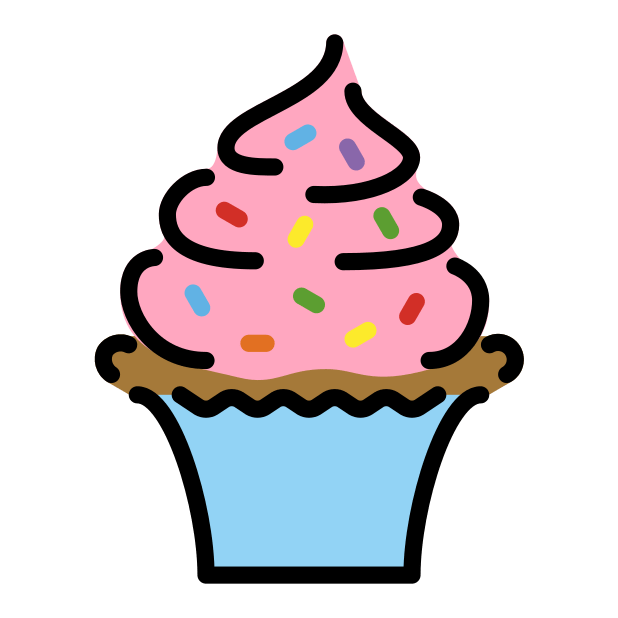
cupcake